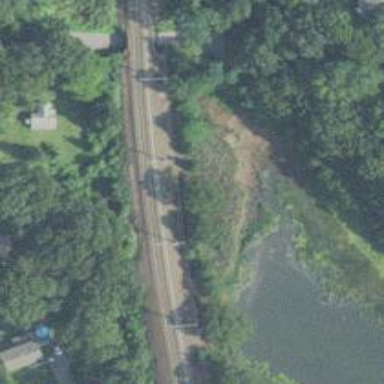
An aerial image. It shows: Railway track with contact lines for electrification.